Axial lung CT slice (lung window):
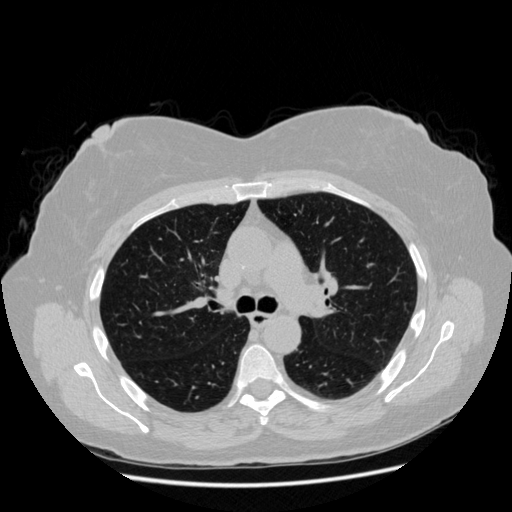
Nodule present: no